Field crop: maize
Growth stage: 2
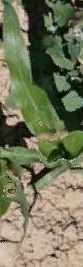
Species: maize